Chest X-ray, PA view. Patient: 54 years old, sex F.
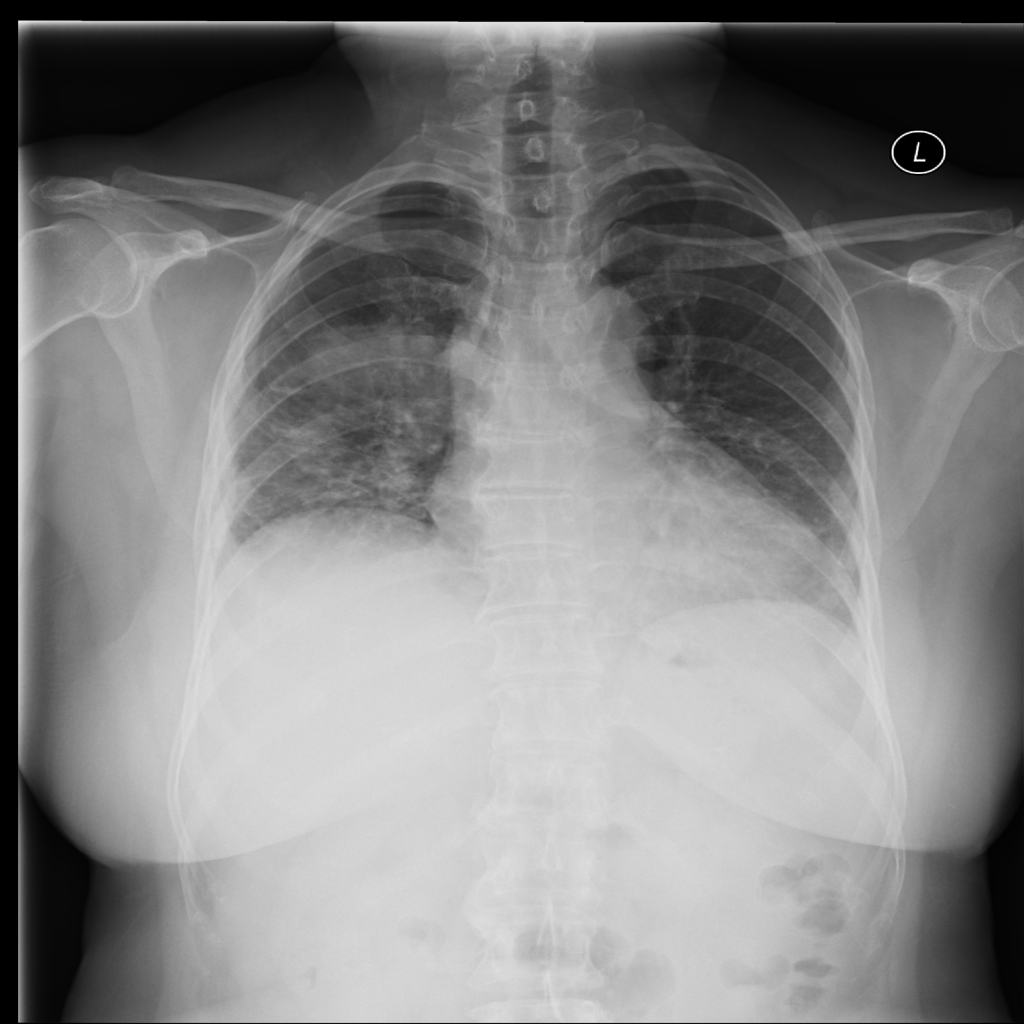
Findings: Edema, Infiltration, Mass, Pneumothorax